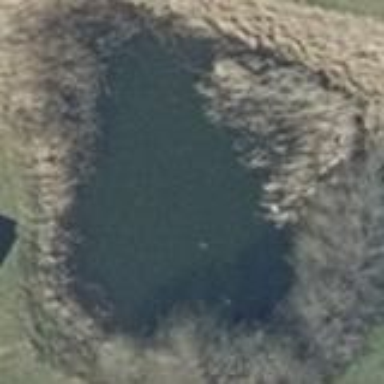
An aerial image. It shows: Pond surrounded by natural water.